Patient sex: F
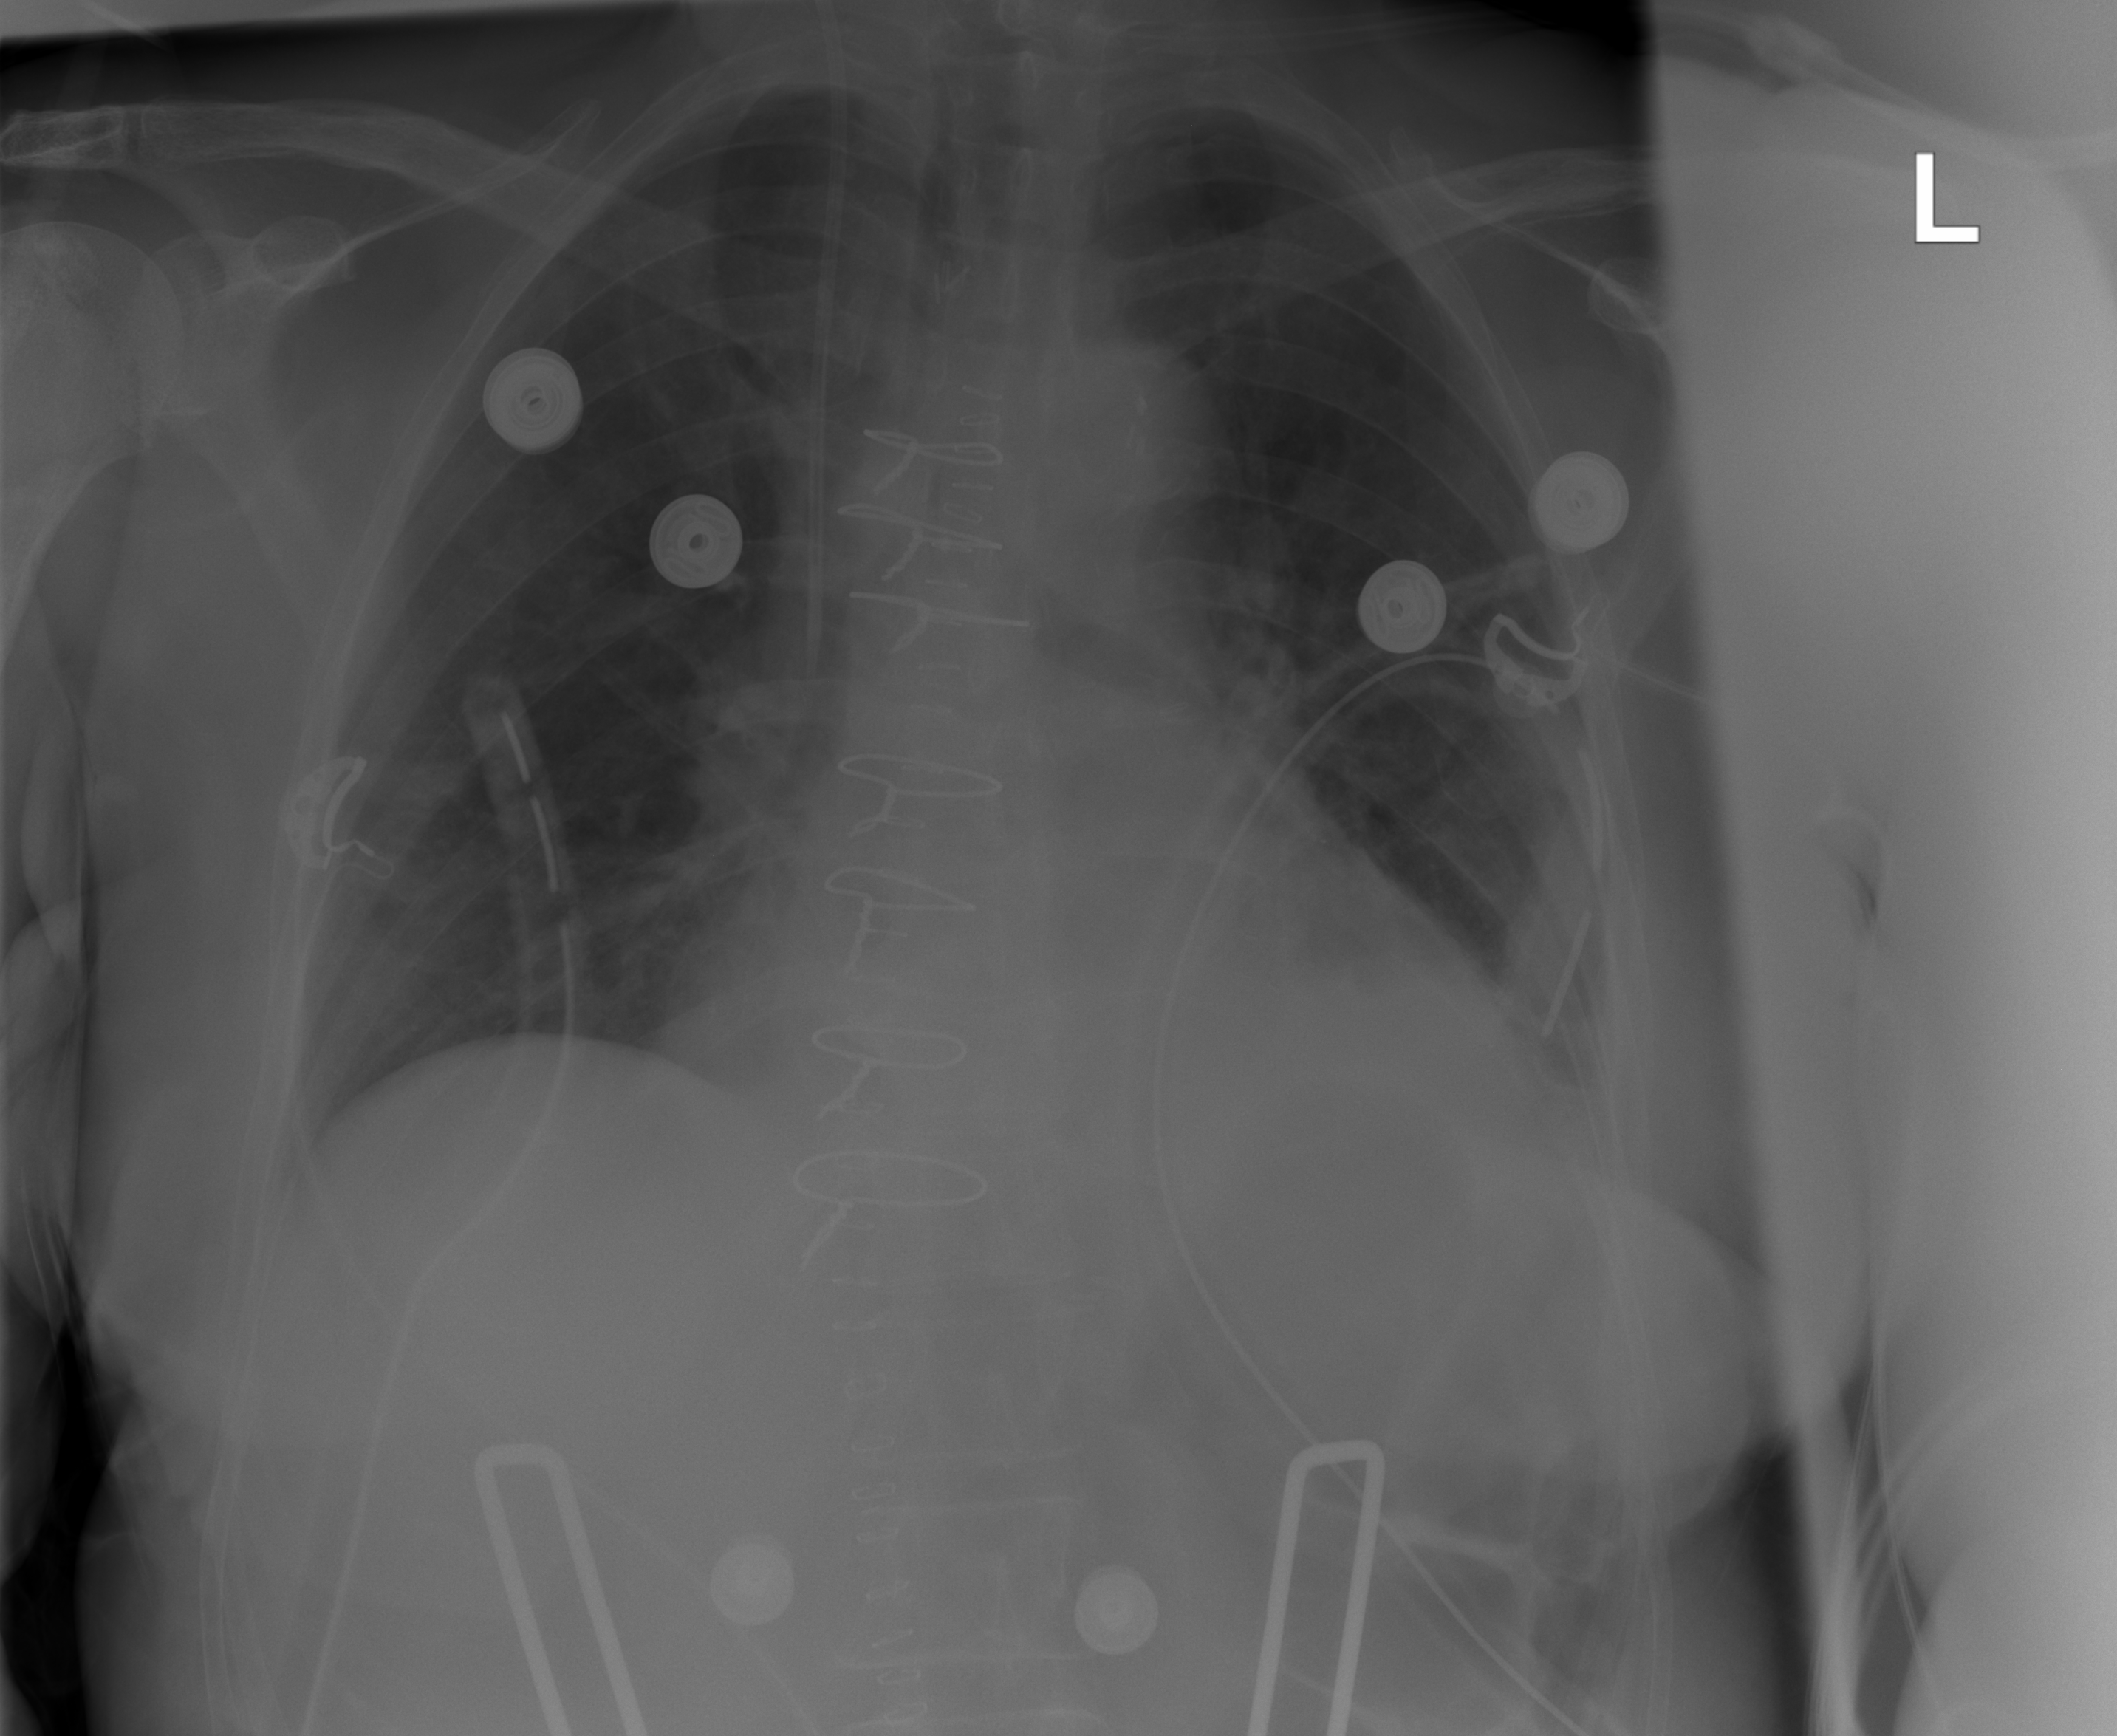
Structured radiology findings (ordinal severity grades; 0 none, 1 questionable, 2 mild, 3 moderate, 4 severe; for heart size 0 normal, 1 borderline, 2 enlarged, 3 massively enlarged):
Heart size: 0
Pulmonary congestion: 0
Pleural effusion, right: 0
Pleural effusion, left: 2
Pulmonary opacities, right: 0
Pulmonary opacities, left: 0
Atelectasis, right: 2
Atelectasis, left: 2